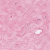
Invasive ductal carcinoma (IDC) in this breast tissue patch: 0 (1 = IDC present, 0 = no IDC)